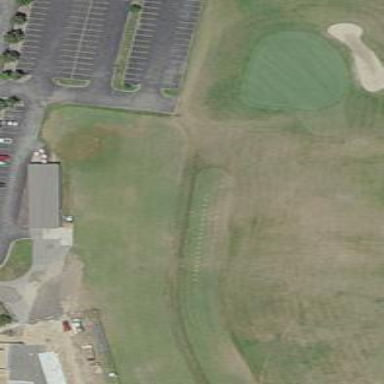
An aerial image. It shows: Golf tee.